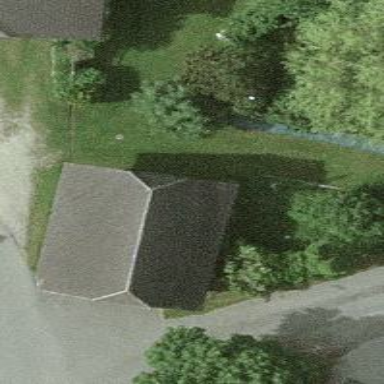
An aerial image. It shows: Barn.